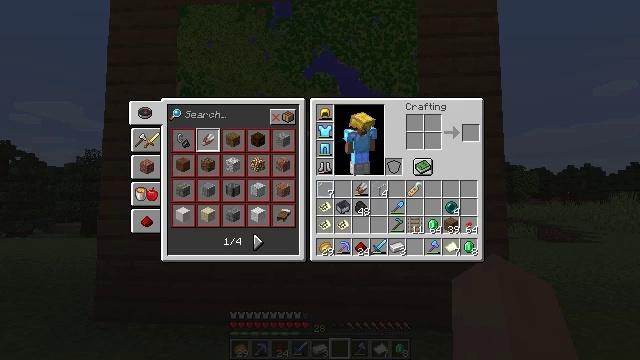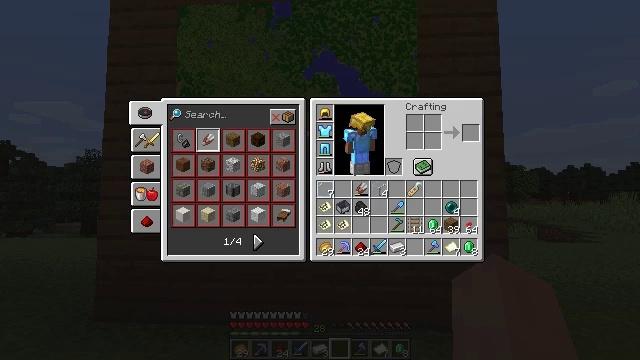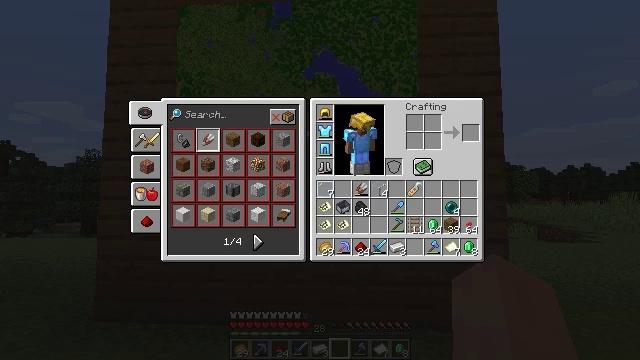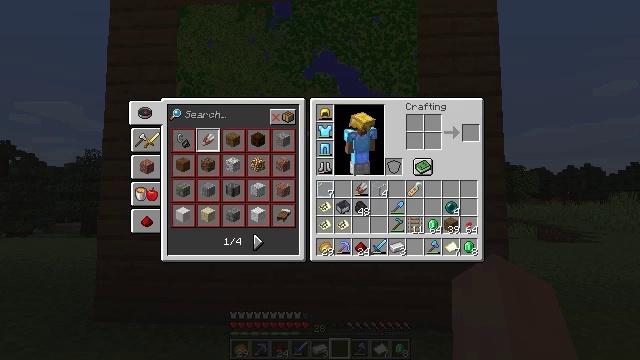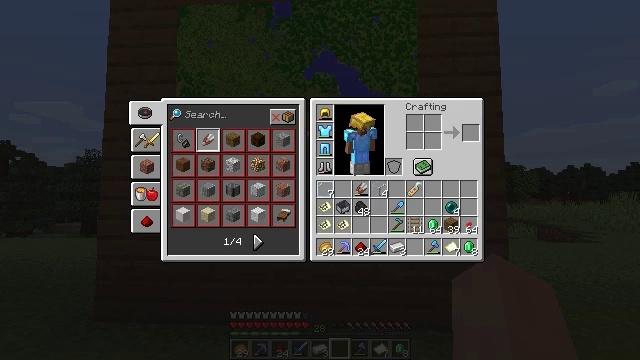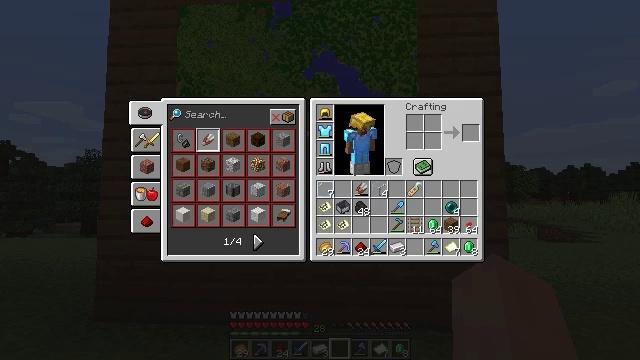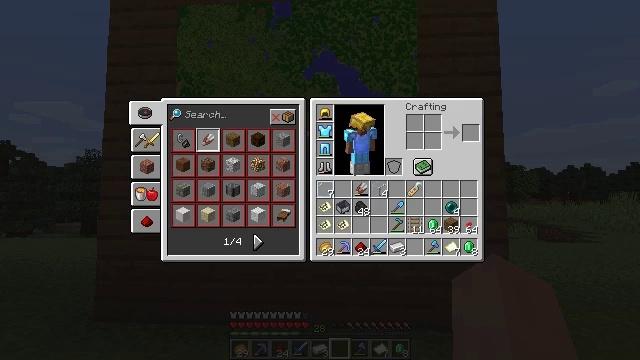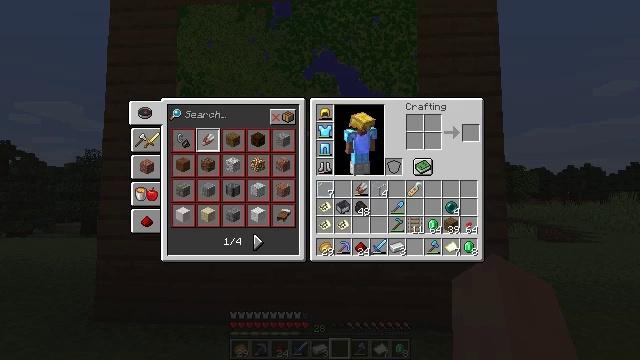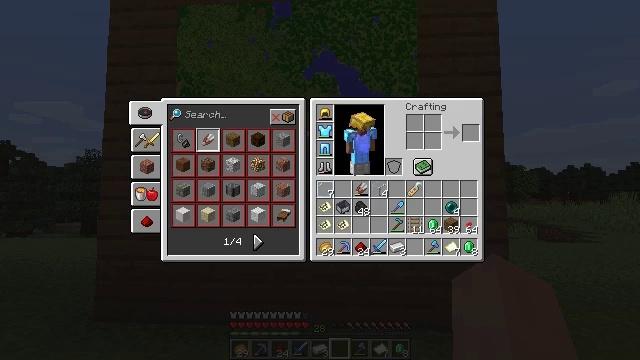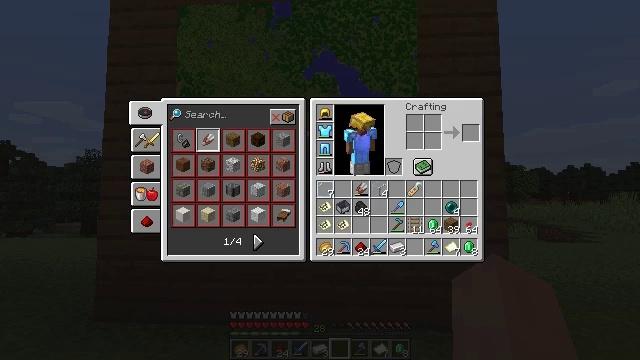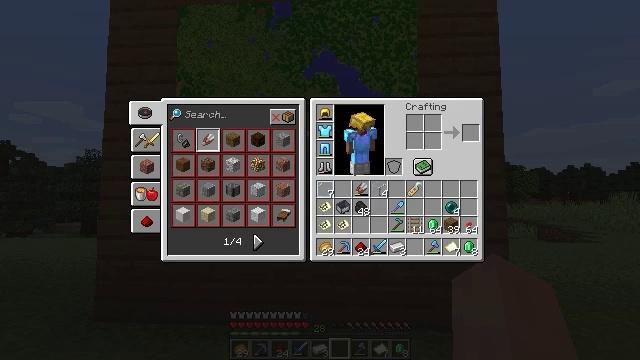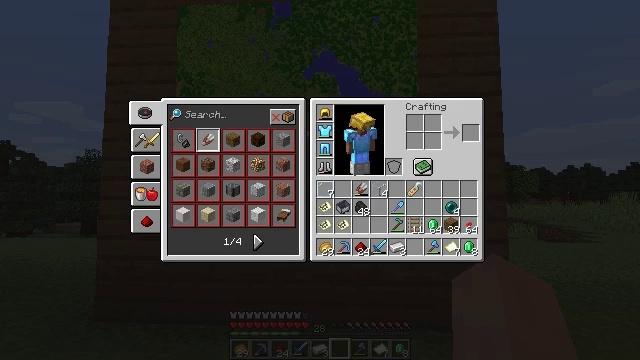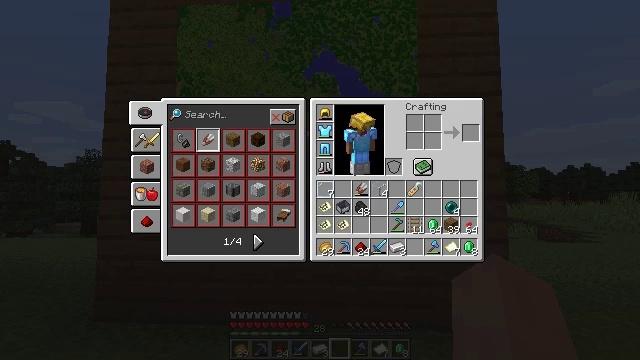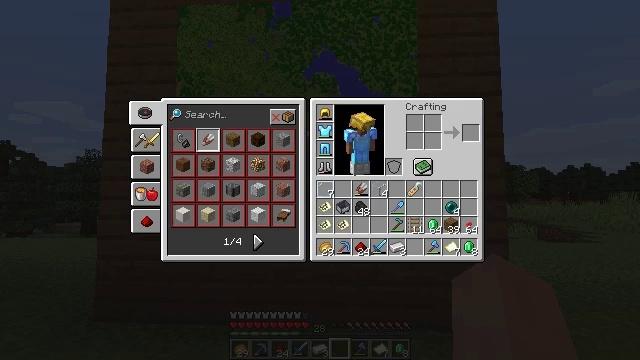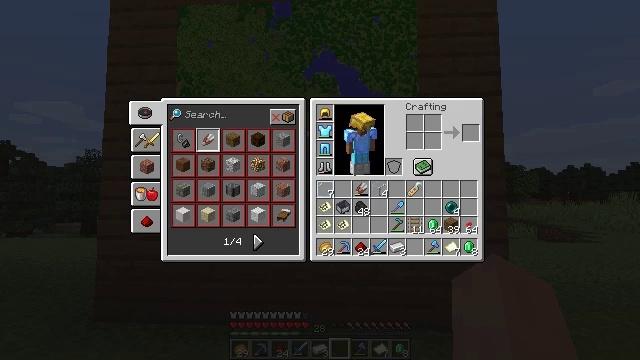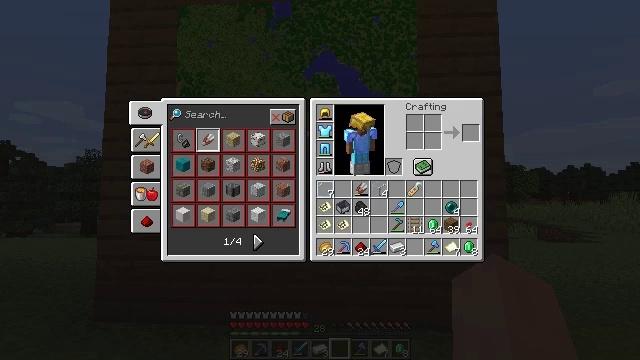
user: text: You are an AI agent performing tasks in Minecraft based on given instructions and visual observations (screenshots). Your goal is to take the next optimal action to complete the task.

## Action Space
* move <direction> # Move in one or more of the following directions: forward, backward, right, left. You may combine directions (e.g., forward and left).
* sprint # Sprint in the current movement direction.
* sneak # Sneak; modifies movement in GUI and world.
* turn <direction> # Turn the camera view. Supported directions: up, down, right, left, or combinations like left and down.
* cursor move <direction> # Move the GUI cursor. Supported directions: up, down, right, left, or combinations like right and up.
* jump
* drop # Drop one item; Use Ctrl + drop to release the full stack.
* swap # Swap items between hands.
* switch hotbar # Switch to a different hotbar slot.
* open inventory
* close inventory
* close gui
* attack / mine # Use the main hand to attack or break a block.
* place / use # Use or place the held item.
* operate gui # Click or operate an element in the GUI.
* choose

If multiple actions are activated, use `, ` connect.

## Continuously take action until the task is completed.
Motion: motion action
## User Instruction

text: Produce an item frame by crafting it with sticks and leather.
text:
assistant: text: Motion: no_op
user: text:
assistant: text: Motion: no_op
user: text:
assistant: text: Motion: no_op
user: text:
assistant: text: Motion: no_op
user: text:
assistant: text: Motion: no_op
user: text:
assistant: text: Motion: no_op
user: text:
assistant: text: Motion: no_op
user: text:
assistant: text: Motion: no_op
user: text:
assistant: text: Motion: no_op
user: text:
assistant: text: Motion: no_op
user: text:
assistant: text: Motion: no_op
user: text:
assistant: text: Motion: no_op
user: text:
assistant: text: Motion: no_op
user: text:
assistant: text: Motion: no_op
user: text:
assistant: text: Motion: no_op
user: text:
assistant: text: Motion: no_op
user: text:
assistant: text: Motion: no_op
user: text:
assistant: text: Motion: no_op
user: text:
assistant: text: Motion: no_op
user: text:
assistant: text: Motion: no_op
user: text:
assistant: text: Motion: no_op
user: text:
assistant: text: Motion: no_op
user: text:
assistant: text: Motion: no_op
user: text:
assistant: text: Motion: no_op
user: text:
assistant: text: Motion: no_op
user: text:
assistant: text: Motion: no_op
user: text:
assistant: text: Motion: no_op
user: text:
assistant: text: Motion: no_op
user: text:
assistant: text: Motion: no_op
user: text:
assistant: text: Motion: no_op